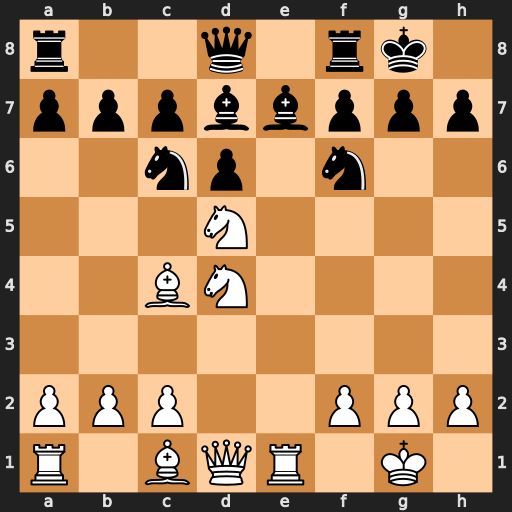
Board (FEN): r2q1rk1/pppbbppp/2np1n2/3N4/2BN4/8/PPP2PPP/R1BQR1K1
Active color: w
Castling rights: -
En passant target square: -
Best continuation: Nxc6 Bxc6 Nxe7+